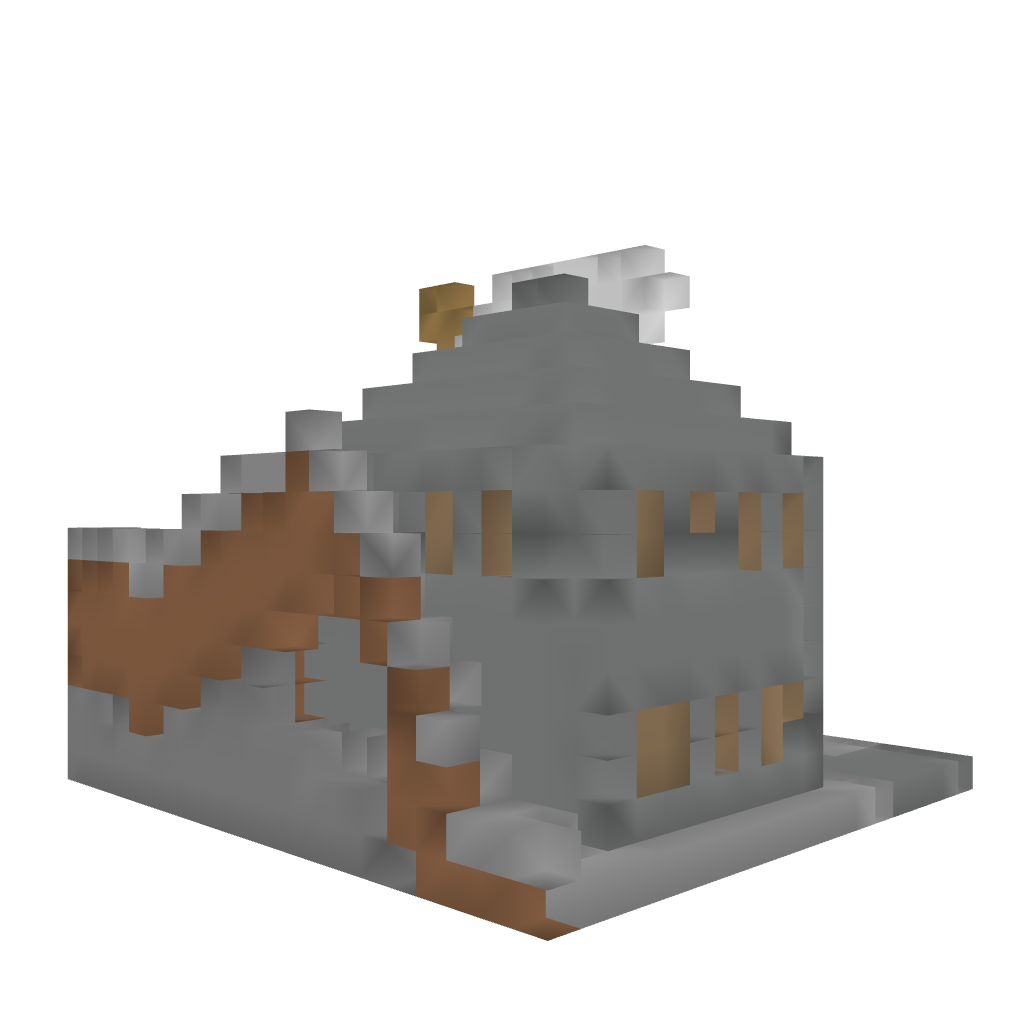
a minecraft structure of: admin shoppe